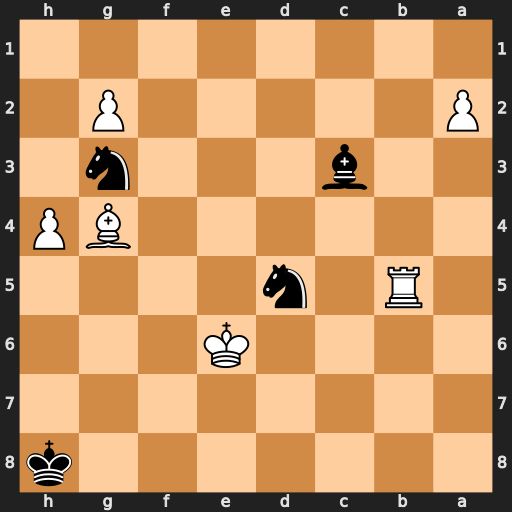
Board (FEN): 7k/8/4K3/1R1n4/6BP/2b3n1/P5P1/8
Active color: b
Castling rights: -
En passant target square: -
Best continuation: Nc7+ Kf7 Nxb5